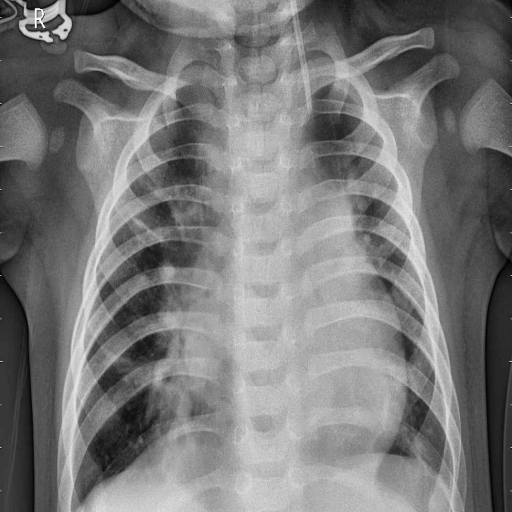
Finding: PNEUMONIA